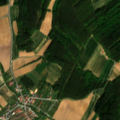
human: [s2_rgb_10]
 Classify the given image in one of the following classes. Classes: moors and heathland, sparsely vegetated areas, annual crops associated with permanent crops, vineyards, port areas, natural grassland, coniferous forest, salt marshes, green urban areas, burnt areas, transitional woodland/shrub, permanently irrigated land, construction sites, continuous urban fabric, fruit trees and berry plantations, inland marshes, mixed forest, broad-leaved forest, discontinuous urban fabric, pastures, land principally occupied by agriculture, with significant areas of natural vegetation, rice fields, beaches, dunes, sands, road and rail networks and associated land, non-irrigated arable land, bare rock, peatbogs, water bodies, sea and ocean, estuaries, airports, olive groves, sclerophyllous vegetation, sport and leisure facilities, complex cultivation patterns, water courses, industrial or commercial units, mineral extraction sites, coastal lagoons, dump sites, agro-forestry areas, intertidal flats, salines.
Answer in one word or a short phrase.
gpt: discontinuous urban fabric, non-irrigated arable land, mixed forest